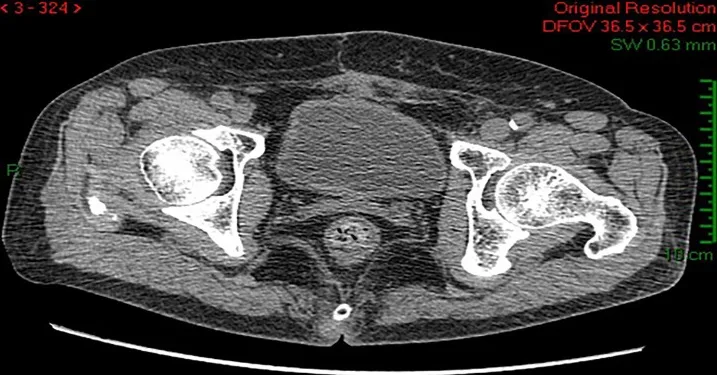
Pelvic CT did not show tumor recurrence and metastasis.
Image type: radiology (ct)